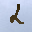
Label: 2